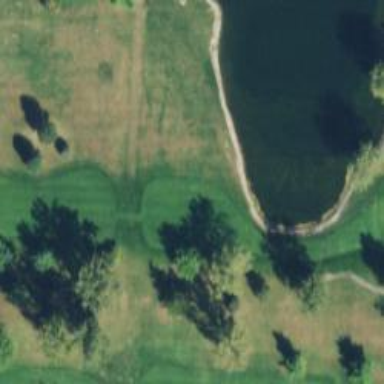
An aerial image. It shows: Golf hole.